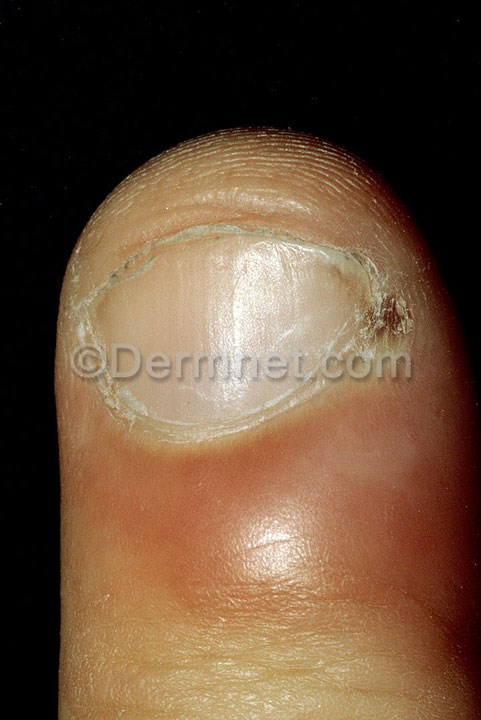
Disease: Nail Fungus and other Nail Disease